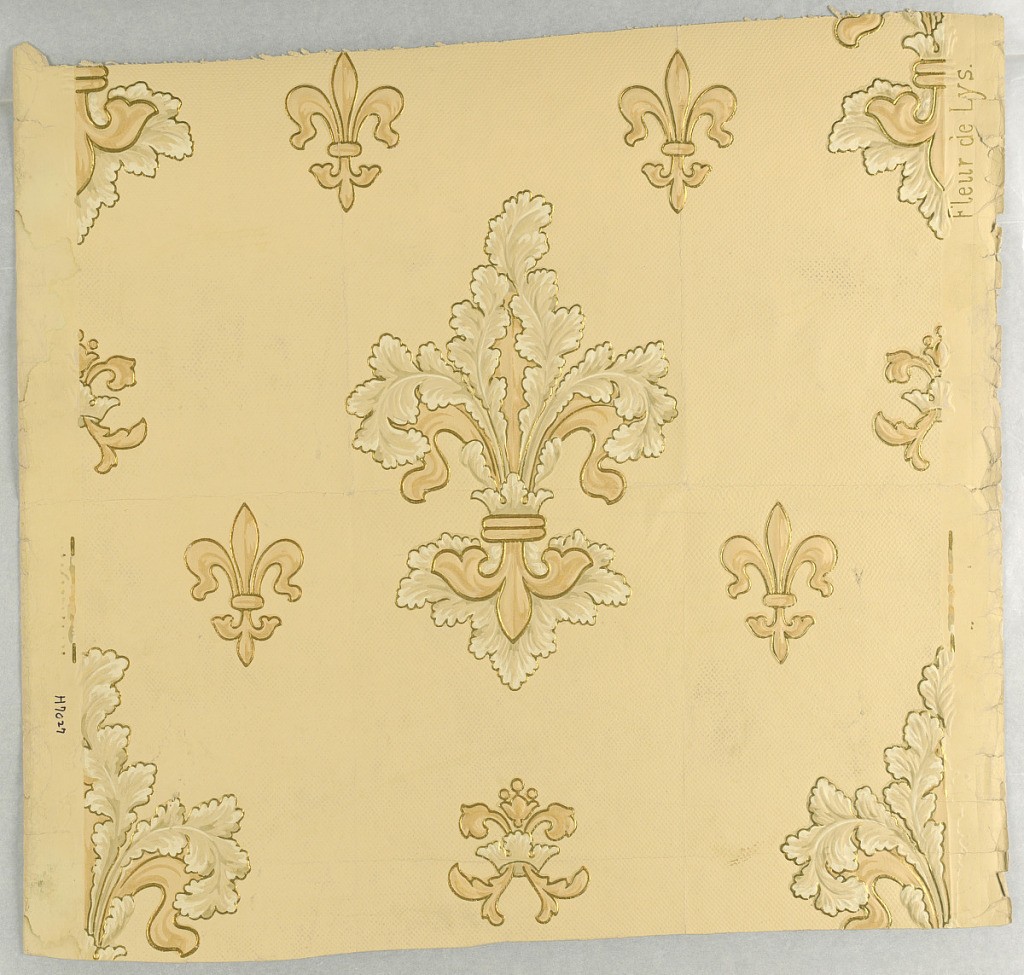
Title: Fleur de Lys
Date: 1900–15
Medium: embossed
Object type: Sidewall
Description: Large-scale fleur-de-lys, with acanthus leaf detailing, alternating with smaller unadorned fleur-de-lys. Printed in tans and white on tan ground.